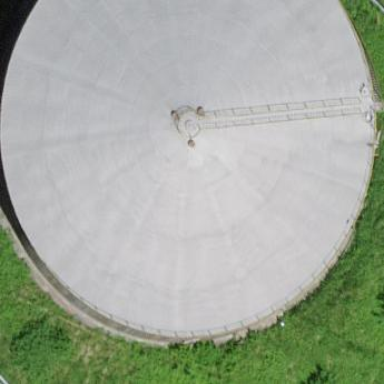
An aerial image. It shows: Storage tank which is man-made.